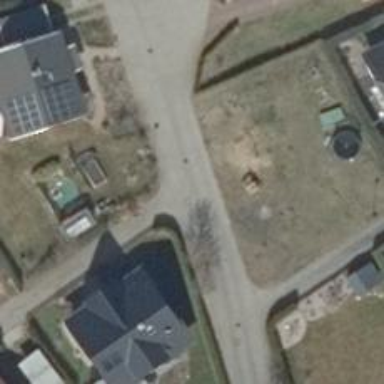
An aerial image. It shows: Residential road.